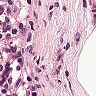
Metastatic tissue present: no